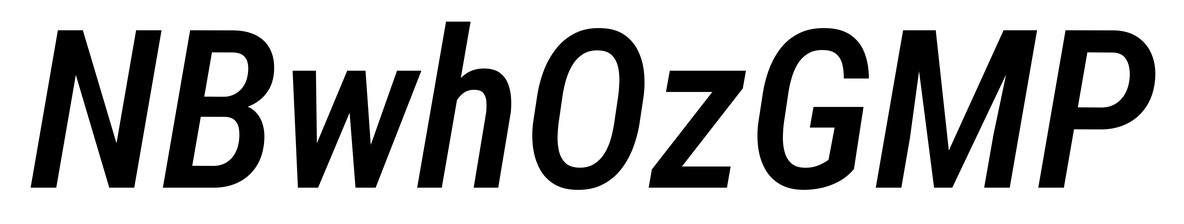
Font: Roboto-Italic_Condensed_Medium_Italic